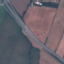
Label: Highway